Field crop: maize
Growth stage: 2
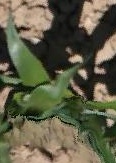
Species: maize